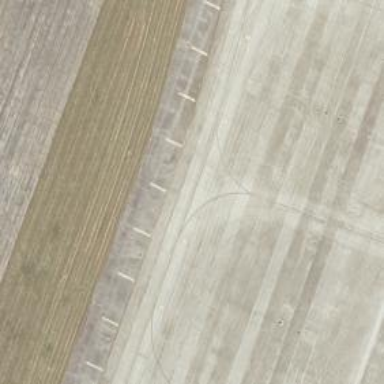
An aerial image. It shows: View of taxiway at the airport.